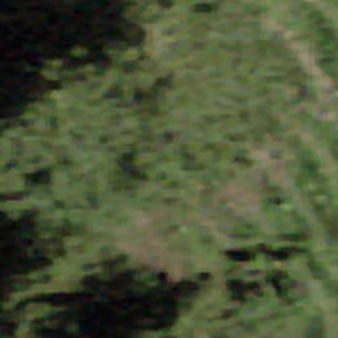
Label: other